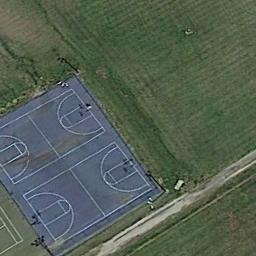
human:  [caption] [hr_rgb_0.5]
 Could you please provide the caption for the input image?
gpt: There are two basketball courts in the middle of grass .

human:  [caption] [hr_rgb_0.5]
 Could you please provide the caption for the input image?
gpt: Two basketball courts on the lawn and a road beside .

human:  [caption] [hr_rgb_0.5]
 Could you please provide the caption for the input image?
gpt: The two basketball courts are built on the big lawn .

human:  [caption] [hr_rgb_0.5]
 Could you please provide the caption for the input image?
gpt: There are two blue basketball courts in the lower left corner .

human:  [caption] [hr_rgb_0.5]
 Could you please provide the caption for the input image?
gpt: The grass is next to two basketball courts .